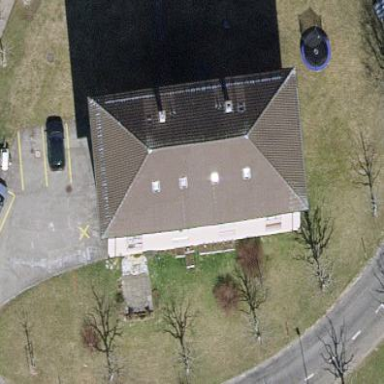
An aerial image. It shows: Hipped-roof building with apartments.